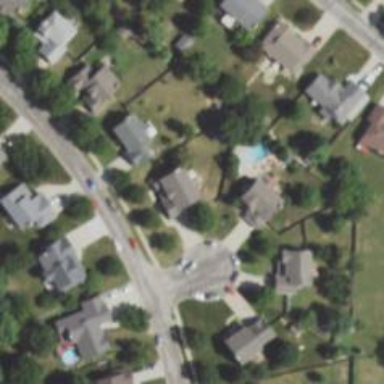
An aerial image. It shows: This residential area consists of single-family homes.